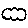
Label: cloud